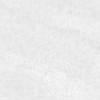
Label: no_change